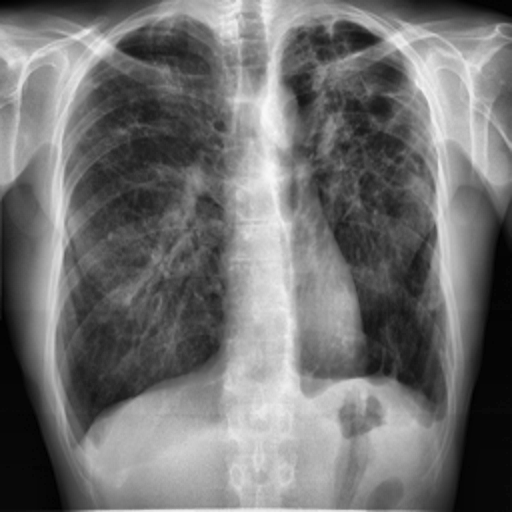
Finding: TUBERCULOSIS